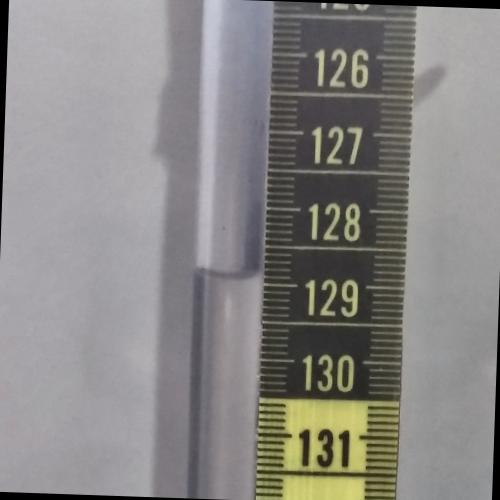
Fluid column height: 128.9 cm